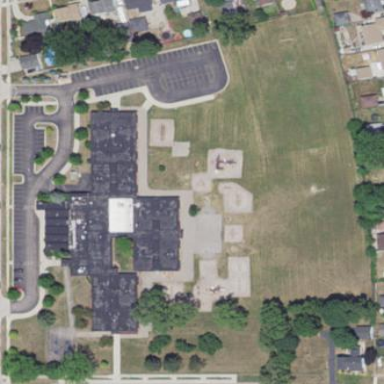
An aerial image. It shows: School.